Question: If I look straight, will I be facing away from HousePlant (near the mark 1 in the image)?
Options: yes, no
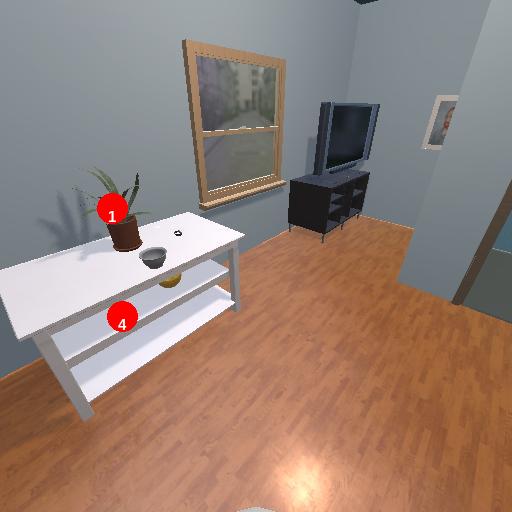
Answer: yes